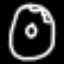
Label: donut